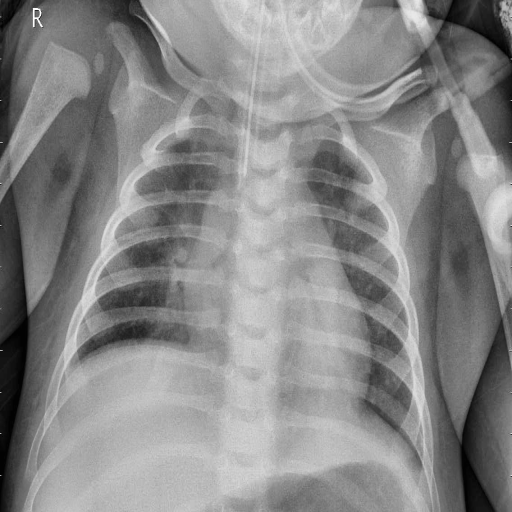
Finding: PNEUMONIA